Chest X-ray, AP view. Patient: 57 years old, sex F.
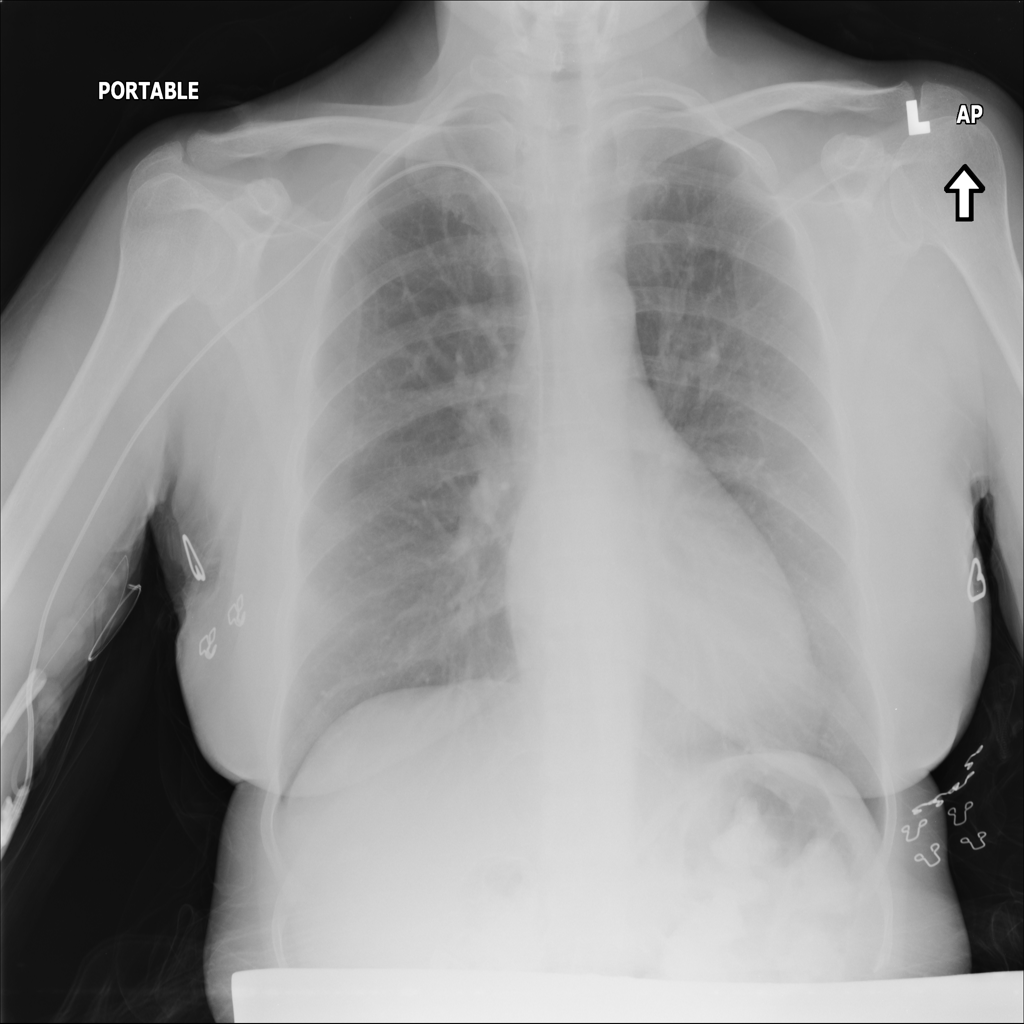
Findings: No Finding